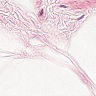
Metastatic tissue present: no